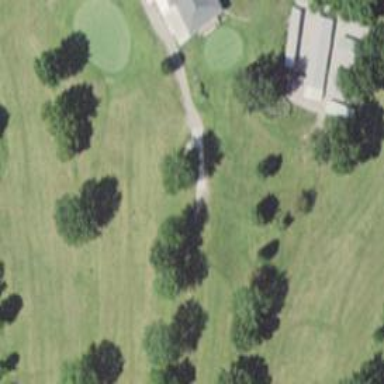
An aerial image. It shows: Path for both road and golf.